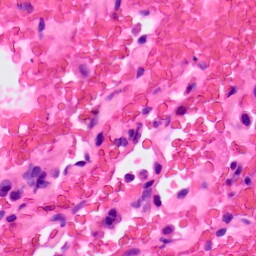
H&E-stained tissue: Lung